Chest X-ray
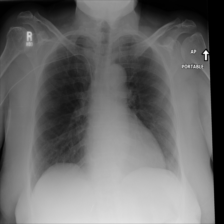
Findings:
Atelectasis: negative
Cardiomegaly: negative
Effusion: negative
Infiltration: negative
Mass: negative
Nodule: negative
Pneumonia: negative
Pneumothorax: negative
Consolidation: negative
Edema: negative
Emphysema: negative
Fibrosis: negative
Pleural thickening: negative
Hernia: negative